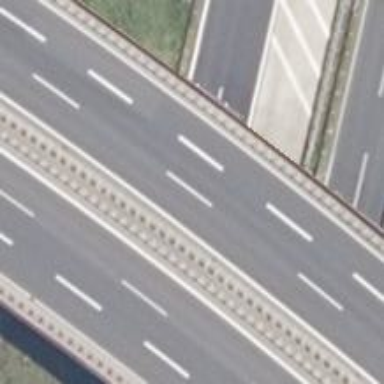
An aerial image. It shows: Motorway bridge with asphalt surface. It is part of trunk highway.